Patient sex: M
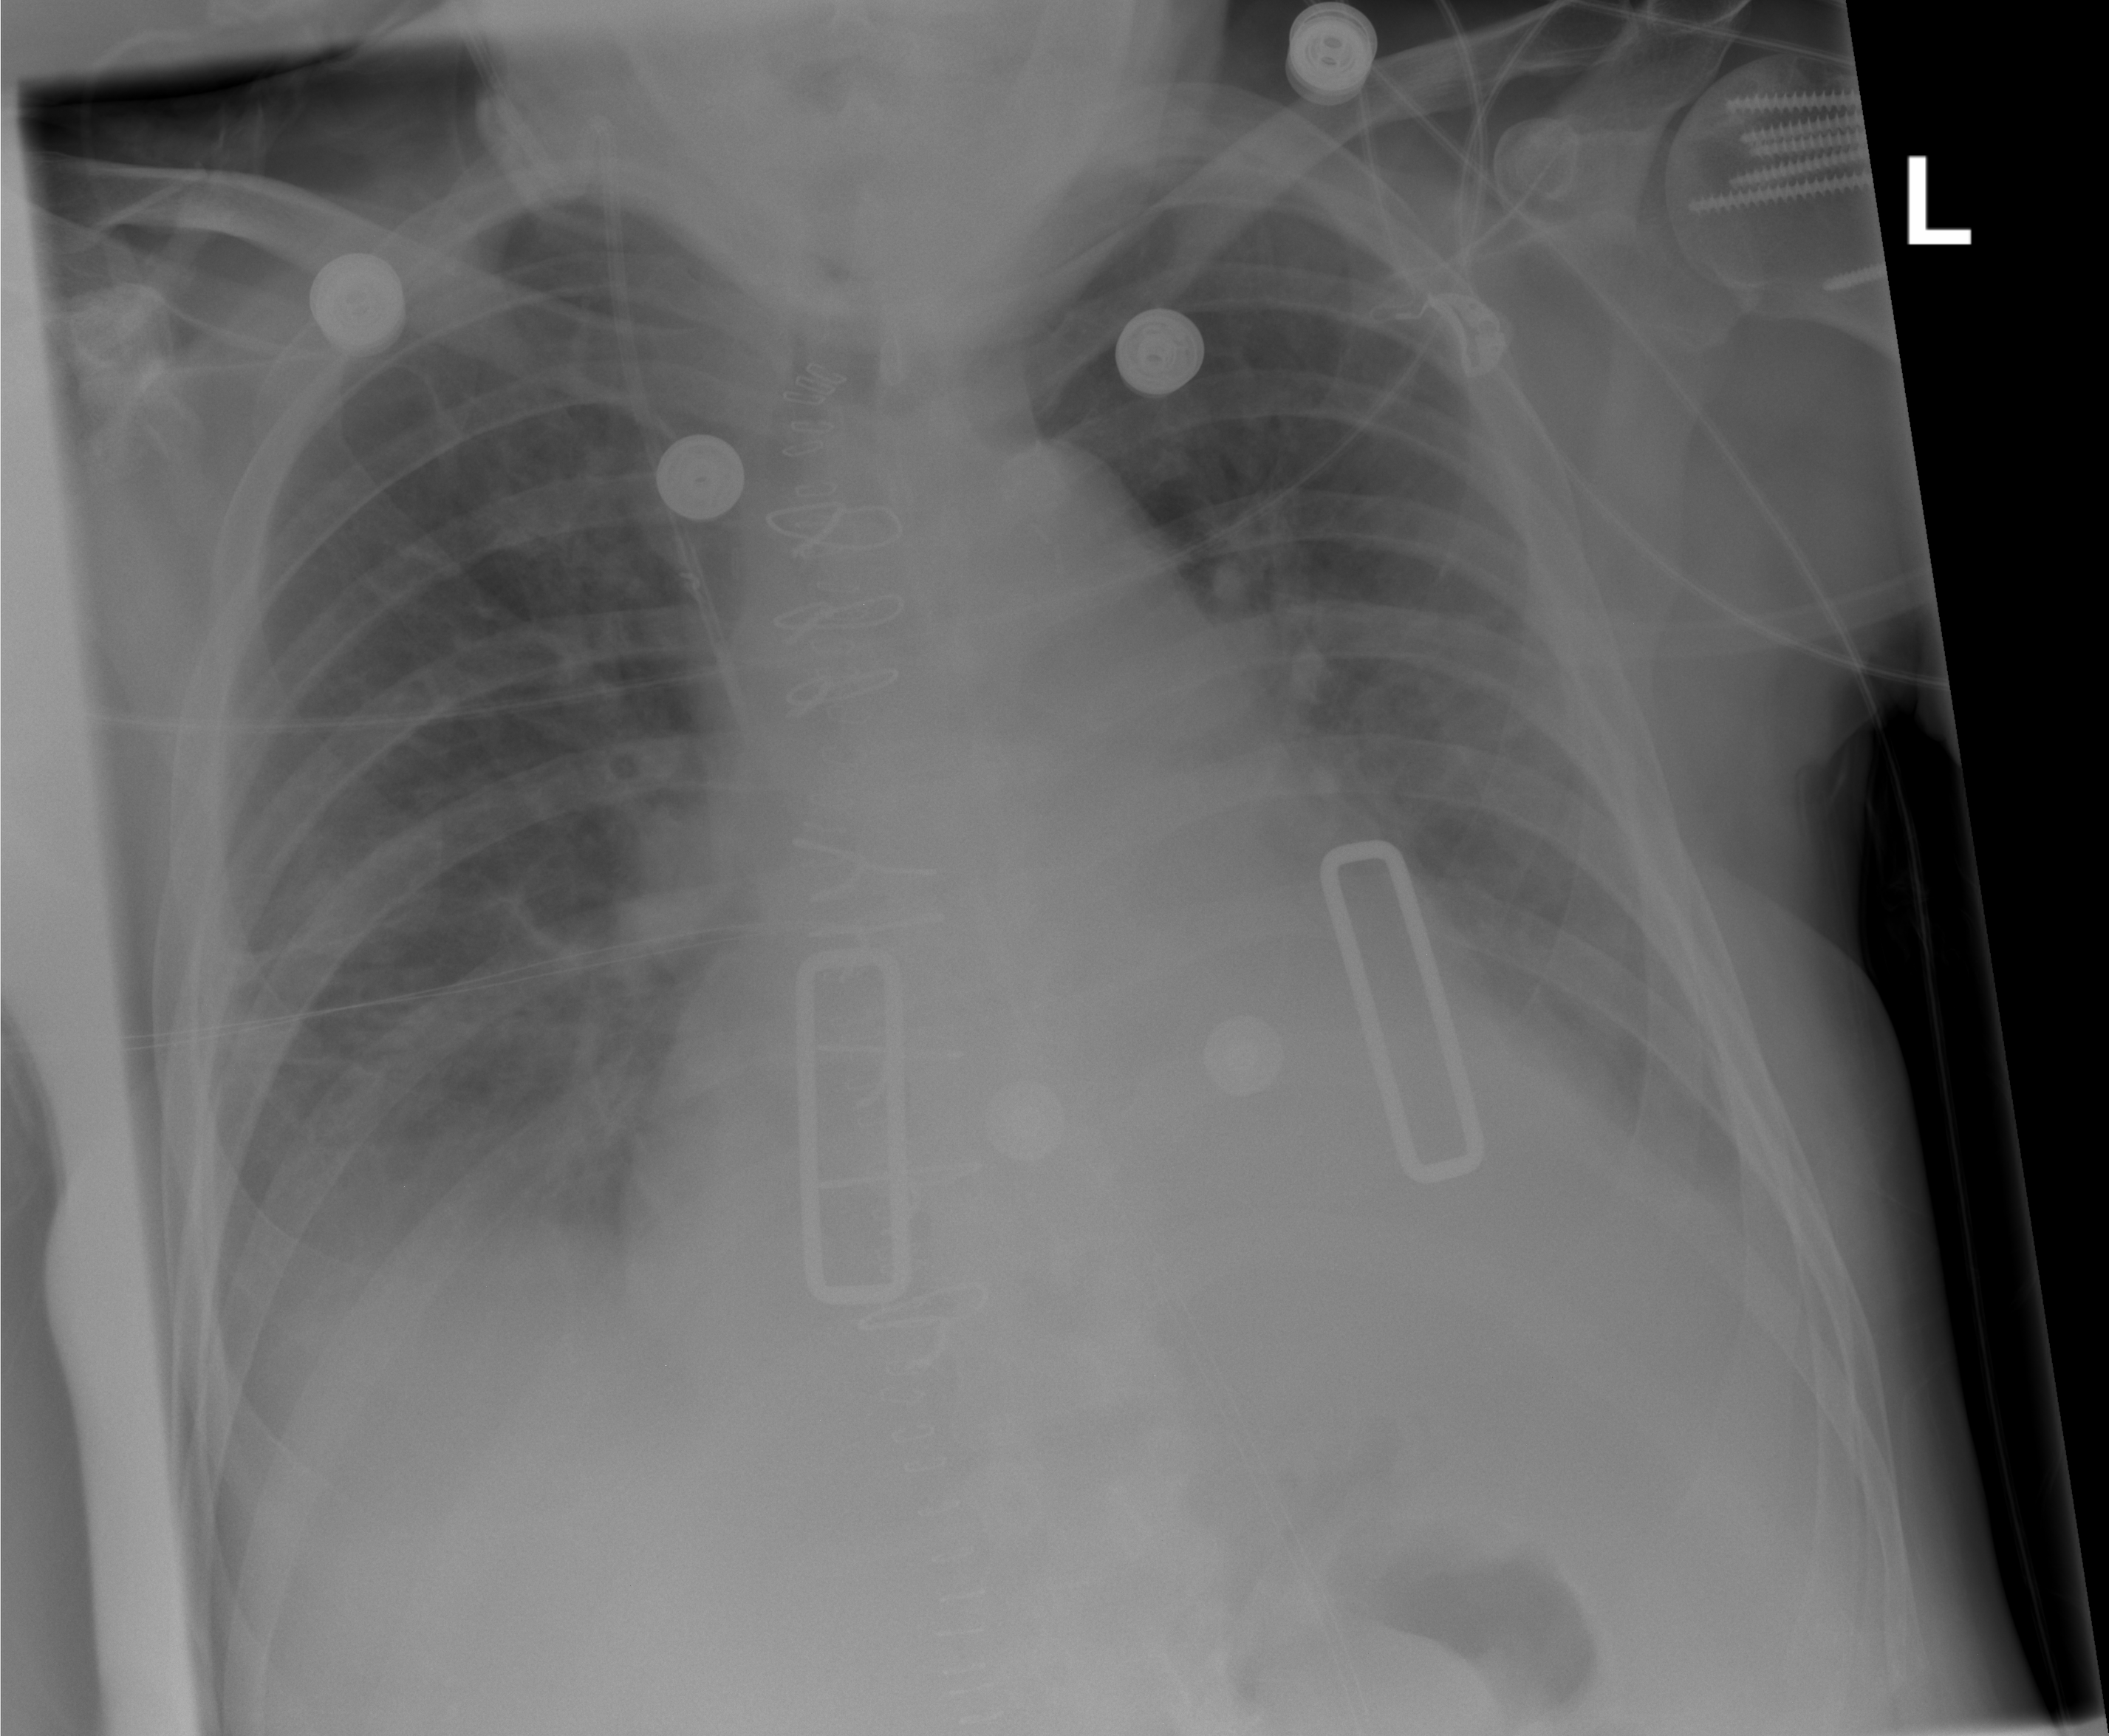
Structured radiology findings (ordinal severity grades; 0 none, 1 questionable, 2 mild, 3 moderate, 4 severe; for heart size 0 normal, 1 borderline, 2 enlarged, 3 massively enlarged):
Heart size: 2
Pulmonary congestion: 2
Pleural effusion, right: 2
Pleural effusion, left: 2
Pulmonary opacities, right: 0
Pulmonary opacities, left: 0
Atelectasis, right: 2
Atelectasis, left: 0